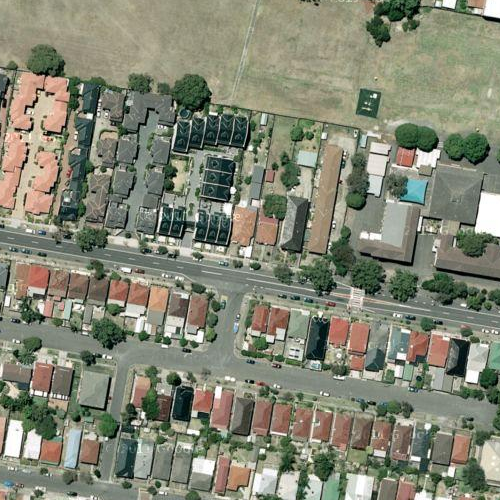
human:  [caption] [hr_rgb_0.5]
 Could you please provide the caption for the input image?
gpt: A residential area with many houses arranged neatly and divided by some roads .

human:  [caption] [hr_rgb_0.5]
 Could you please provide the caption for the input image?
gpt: Many houses arranged neatly in the residentail area and divided into rectangles by some roads .

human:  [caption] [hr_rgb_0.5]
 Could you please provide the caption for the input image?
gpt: There are many houses arranged neatly and divided into rectangles by some roads .

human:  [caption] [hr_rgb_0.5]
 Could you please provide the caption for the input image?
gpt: There are lots of houses with different colours of roofs in the residentail area .

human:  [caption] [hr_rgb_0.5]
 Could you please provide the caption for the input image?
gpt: A residential area with many houses divided into rectangles by some roads .